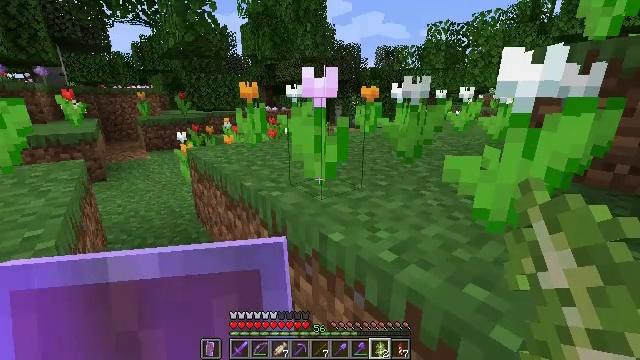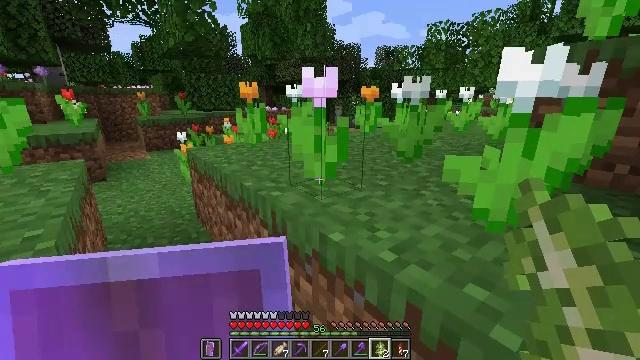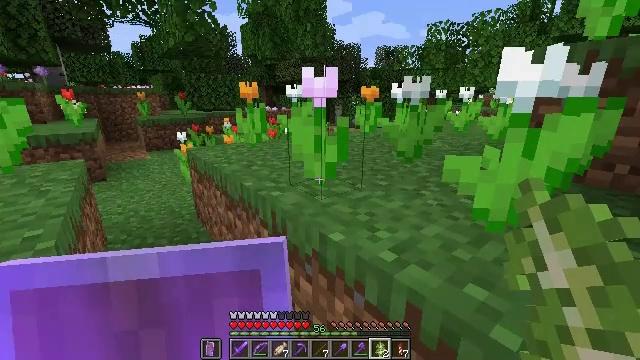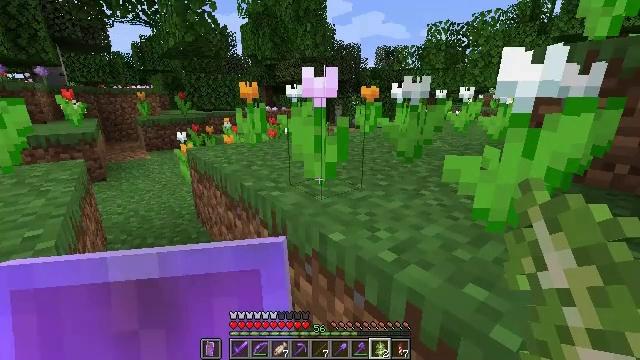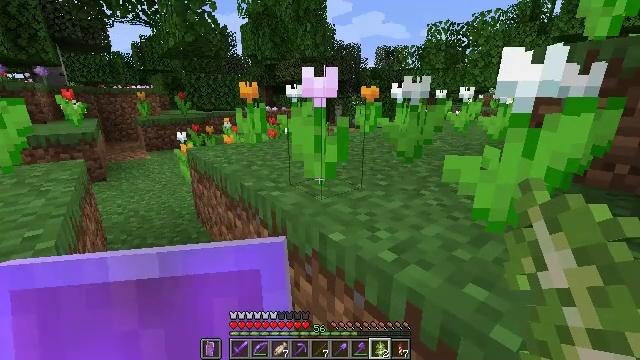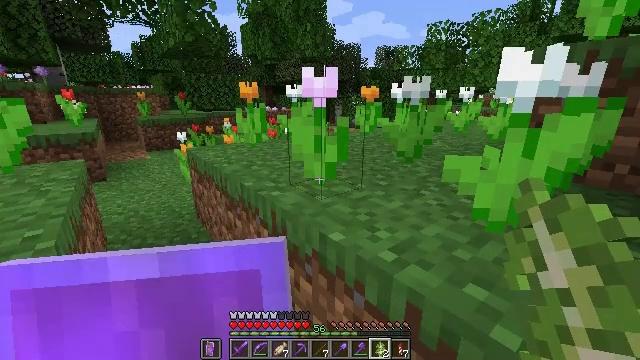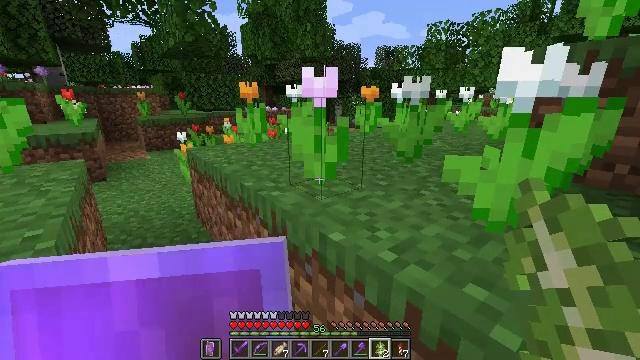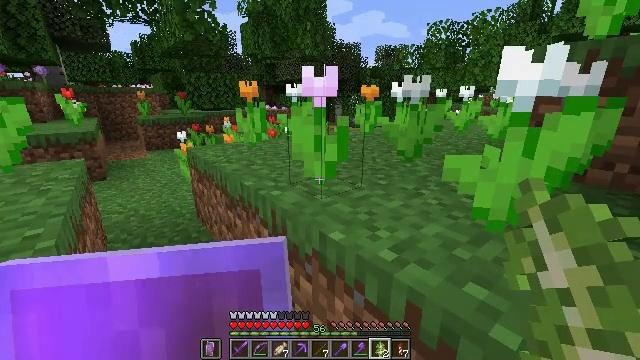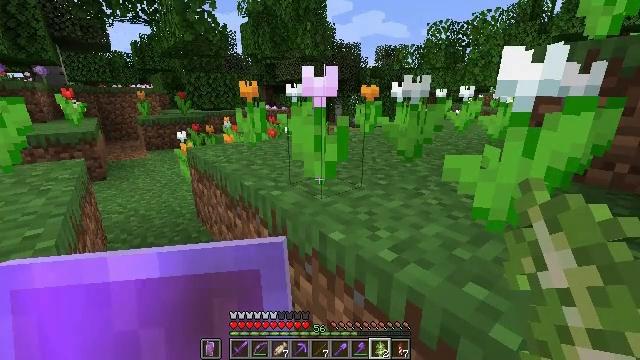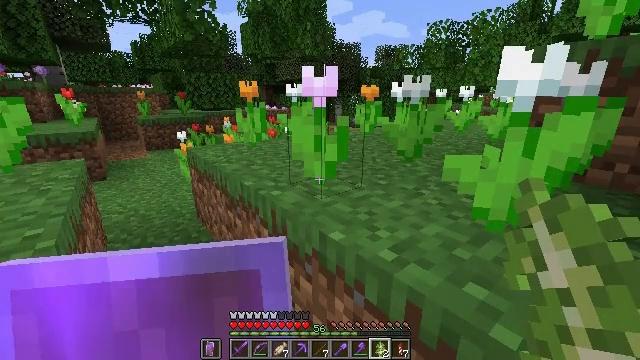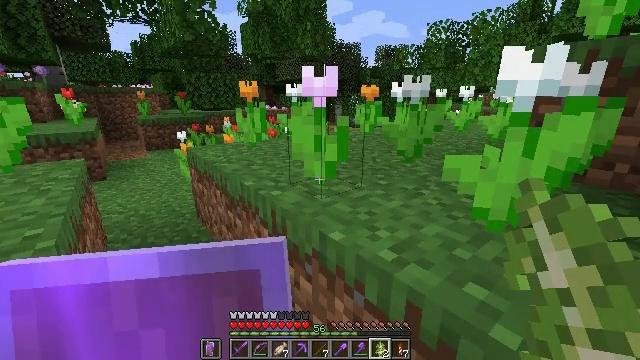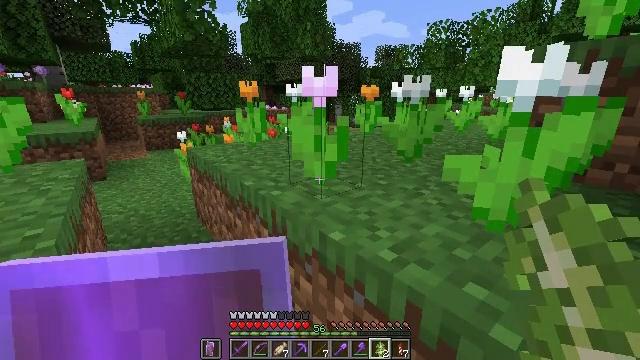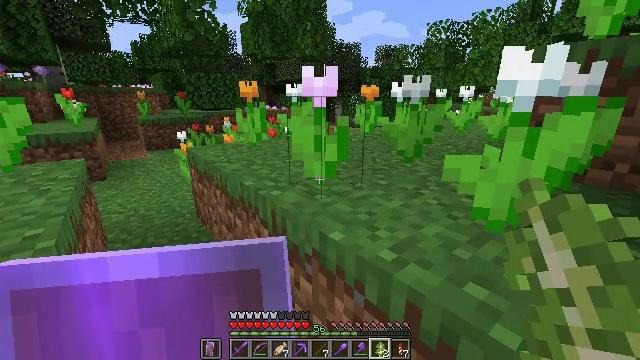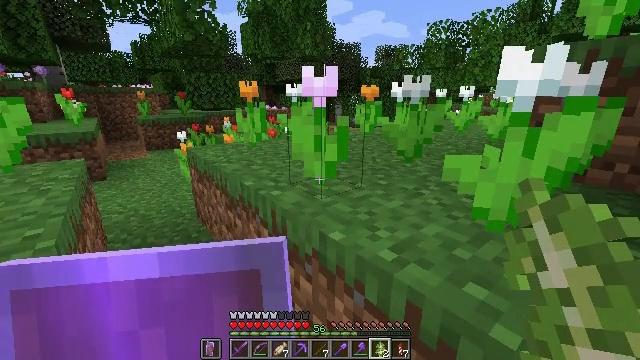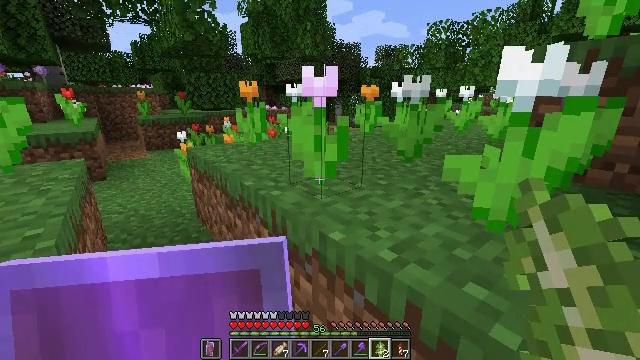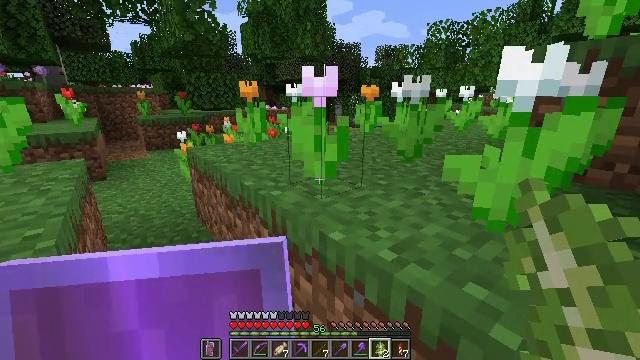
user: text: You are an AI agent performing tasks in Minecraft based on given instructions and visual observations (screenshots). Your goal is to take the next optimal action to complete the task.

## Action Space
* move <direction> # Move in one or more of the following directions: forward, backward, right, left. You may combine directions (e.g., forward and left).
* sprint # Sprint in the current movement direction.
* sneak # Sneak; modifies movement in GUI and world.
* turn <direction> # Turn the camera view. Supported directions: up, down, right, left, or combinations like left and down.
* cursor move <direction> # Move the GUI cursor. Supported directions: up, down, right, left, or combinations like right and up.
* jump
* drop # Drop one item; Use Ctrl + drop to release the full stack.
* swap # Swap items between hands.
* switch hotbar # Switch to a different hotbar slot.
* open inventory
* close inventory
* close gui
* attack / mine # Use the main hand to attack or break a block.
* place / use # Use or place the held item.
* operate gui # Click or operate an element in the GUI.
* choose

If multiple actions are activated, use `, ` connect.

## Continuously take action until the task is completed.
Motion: motion action
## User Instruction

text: Get the pink tulip for decoration.
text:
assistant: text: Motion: no_op
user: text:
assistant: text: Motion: no_op
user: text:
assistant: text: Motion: no_op
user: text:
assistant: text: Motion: no_op
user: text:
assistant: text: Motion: no_op
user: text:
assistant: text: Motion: no_op
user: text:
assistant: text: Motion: no_op
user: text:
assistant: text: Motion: no_op
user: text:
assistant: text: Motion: no_op
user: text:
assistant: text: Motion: no_op
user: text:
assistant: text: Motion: no_op
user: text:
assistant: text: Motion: no_op
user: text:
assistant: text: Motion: no_op
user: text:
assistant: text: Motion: no_op
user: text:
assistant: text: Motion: no_op
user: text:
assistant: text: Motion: turn down
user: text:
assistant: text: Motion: turn right and down
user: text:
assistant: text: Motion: turn right and down
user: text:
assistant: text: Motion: turn right
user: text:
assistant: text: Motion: no_op
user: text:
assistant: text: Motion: no_op
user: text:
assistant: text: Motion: no_op
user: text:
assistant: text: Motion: no_op
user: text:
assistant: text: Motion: no_op
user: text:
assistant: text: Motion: no_op
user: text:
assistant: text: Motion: no_op
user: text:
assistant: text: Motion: no_op
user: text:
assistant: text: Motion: no_op
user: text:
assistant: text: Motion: no_op
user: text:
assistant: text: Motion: no_op